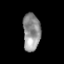
Tissue: skin
Cell type: Epithelial cells
Senescence score: 0.2763
Nuclear area (px): 638
Mean DAPI intensity: 144.973